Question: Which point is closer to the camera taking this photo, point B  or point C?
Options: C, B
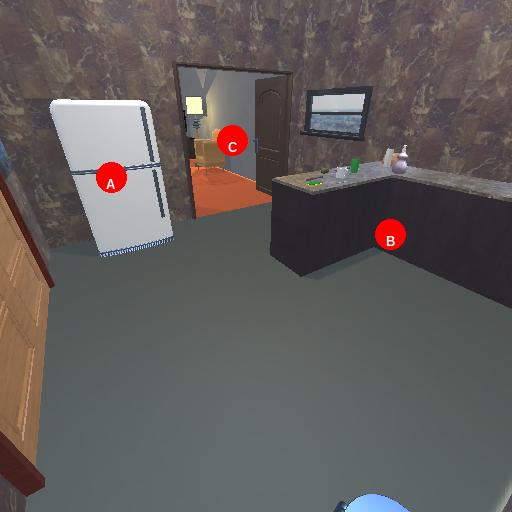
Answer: C